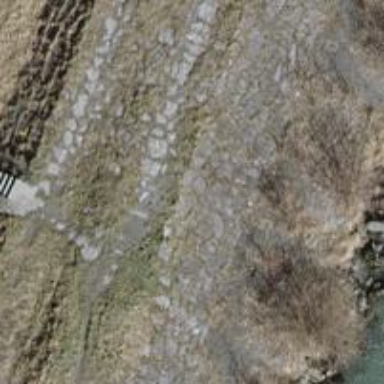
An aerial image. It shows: Set of concrete steps.